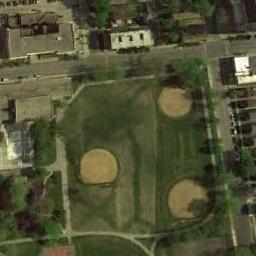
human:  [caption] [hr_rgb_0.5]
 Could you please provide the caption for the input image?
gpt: There are three baseball diamonds in the middle of grass surrounded by many buildings and trees .

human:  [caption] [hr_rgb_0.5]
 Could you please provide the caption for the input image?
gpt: In the picture there is a baseball field and a parking lot .

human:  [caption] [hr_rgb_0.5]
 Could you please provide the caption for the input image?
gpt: Three baseball diamonds surrounded by some trees and some buildings beside .

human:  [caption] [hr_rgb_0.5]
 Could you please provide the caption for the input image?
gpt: There are three baseball diamonds in the wasteland surrounded by the houses .

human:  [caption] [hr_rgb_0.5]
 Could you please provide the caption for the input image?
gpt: Many buildings are next to  the two  baseball diamonds .